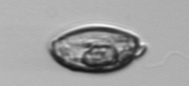
Label: Katodinium_or_Torodinium